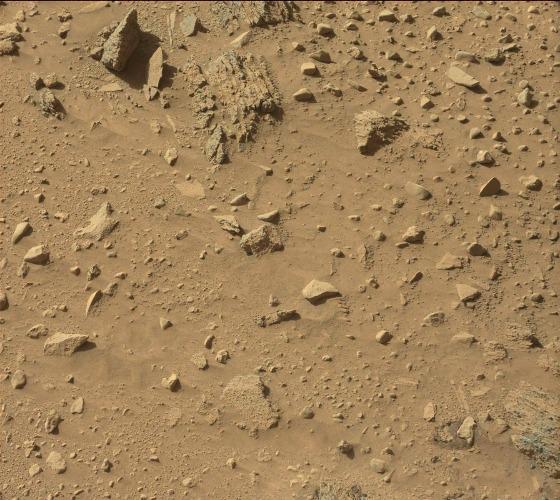
Terrain classes present: Bedrock, Gravel / Sand / Soil, Rock, Shadow